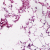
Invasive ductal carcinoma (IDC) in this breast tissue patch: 0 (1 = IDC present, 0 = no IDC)